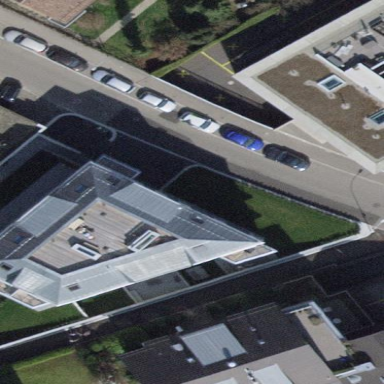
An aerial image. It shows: Building.